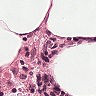
Metastatic tissue present: no